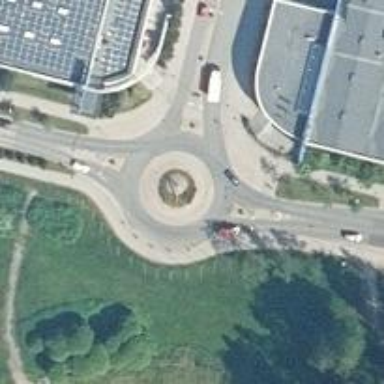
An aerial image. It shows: Secondary road made of asphalt leading to roundabout.